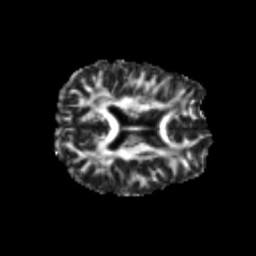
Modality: FA
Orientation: axial
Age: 24
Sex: male
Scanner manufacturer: siemens
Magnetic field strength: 3 T
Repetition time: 3.5 s
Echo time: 0.113 s